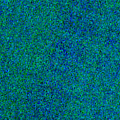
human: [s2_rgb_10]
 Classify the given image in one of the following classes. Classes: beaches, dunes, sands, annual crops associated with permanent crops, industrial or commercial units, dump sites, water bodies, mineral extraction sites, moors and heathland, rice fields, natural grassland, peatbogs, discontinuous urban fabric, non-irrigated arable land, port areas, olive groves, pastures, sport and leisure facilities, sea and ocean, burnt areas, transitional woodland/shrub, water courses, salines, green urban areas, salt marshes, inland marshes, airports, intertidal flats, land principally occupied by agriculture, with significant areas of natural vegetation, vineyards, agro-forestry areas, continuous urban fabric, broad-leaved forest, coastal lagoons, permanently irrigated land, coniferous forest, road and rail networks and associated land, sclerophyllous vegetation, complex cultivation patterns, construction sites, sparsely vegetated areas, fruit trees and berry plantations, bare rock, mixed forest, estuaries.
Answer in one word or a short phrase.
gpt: sea and ocean